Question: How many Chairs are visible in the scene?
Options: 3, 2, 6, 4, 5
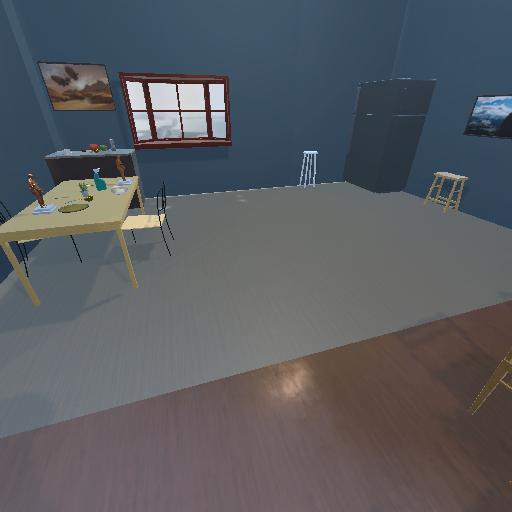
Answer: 3